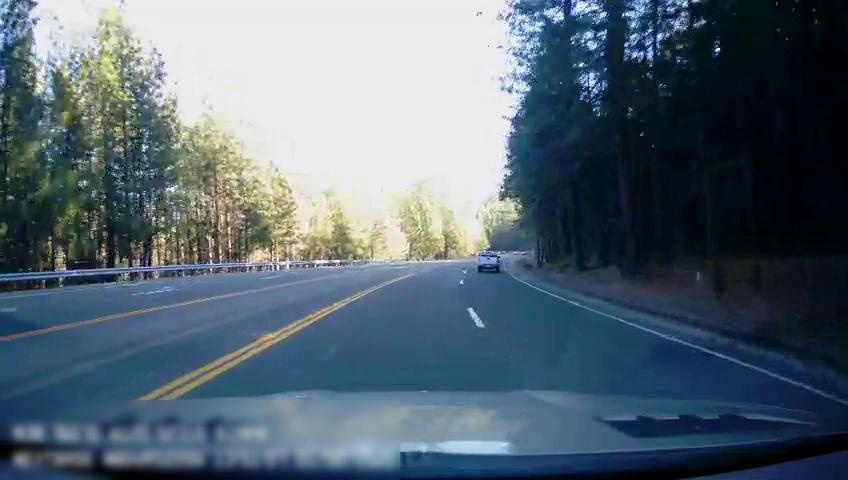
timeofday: Day
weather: Sunny
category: Drivable Space
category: Vehicles | Truck
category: Lanes | Current Lane
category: Lanes | Alternate Lane
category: Lanes | Current Lane
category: Lanes | Alternate Lane
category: Lanes | Opposite Lane
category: Lanes | Opposite Lane
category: Lanes | Opposite Lane